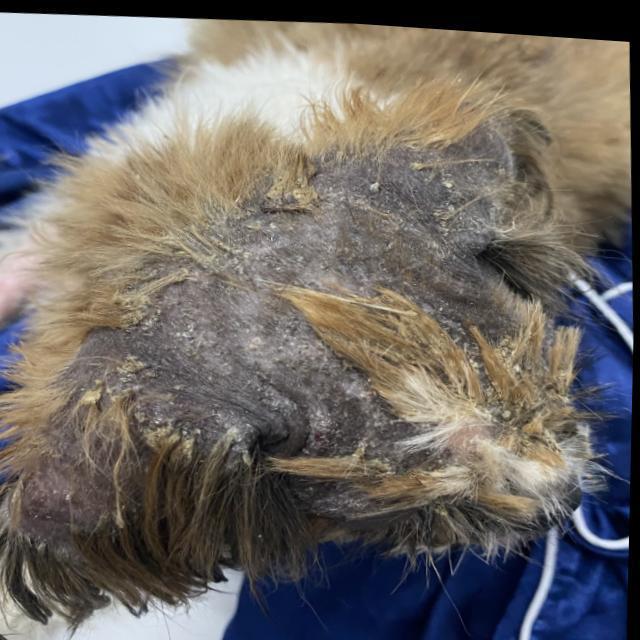
Canine demodicosis (Demodex mange) — caused by Demodex canis mites. Presents with alopecia, follicular papules, pustules, and comedones. Often localized on face and forelimbs.